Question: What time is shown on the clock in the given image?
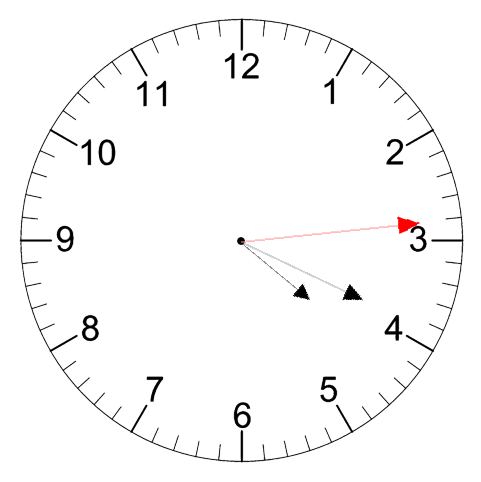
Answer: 04:19:14